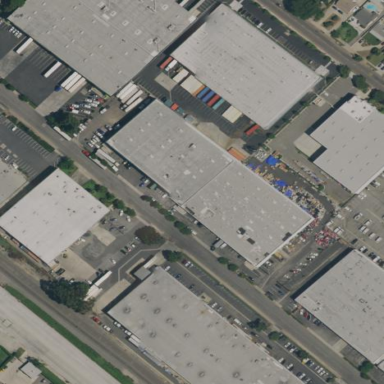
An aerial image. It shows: Industrial building.